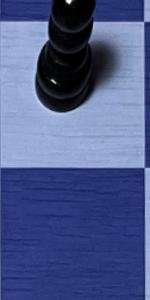
Label: Empty